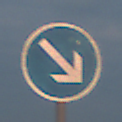
Verkehrszeichen: VorgeschriebeneVorbeifahrtRechts
Umgebung: Outdoor, Nature
Tageszeit: SunriseSunset
Wetter: PartlyCloudy
Licht: Natural
Jahreszeit: NotSpecified
Kontrast: LowContrast